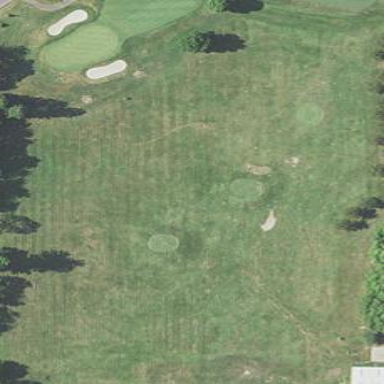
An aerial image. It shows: Golf rough area.